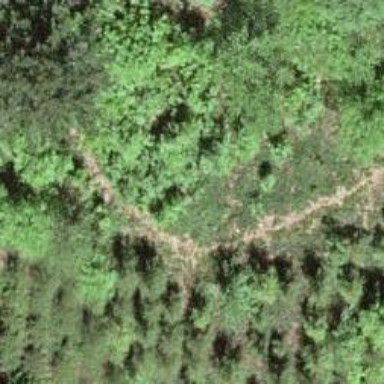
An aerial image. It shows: Path on the ground.